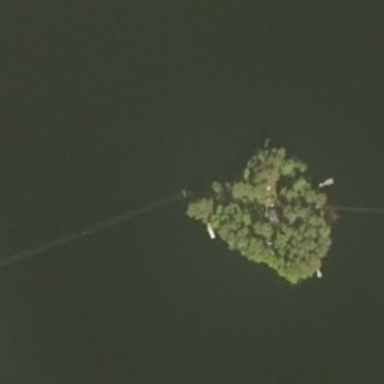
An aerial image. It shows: Islet.